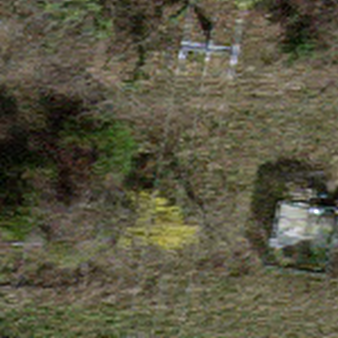
Label: other